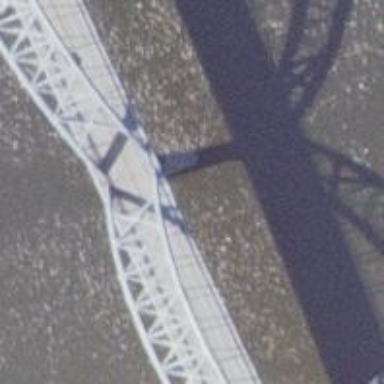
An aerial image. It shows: Trunk highway bridge.